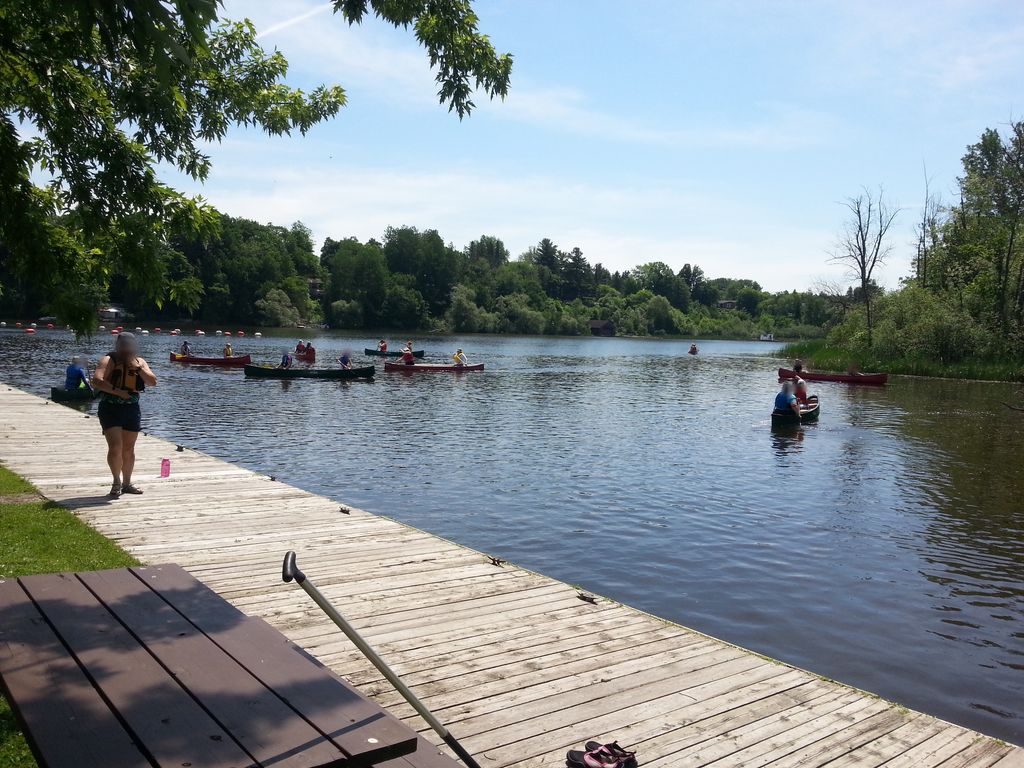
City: ottawa-gatineau